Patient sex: M
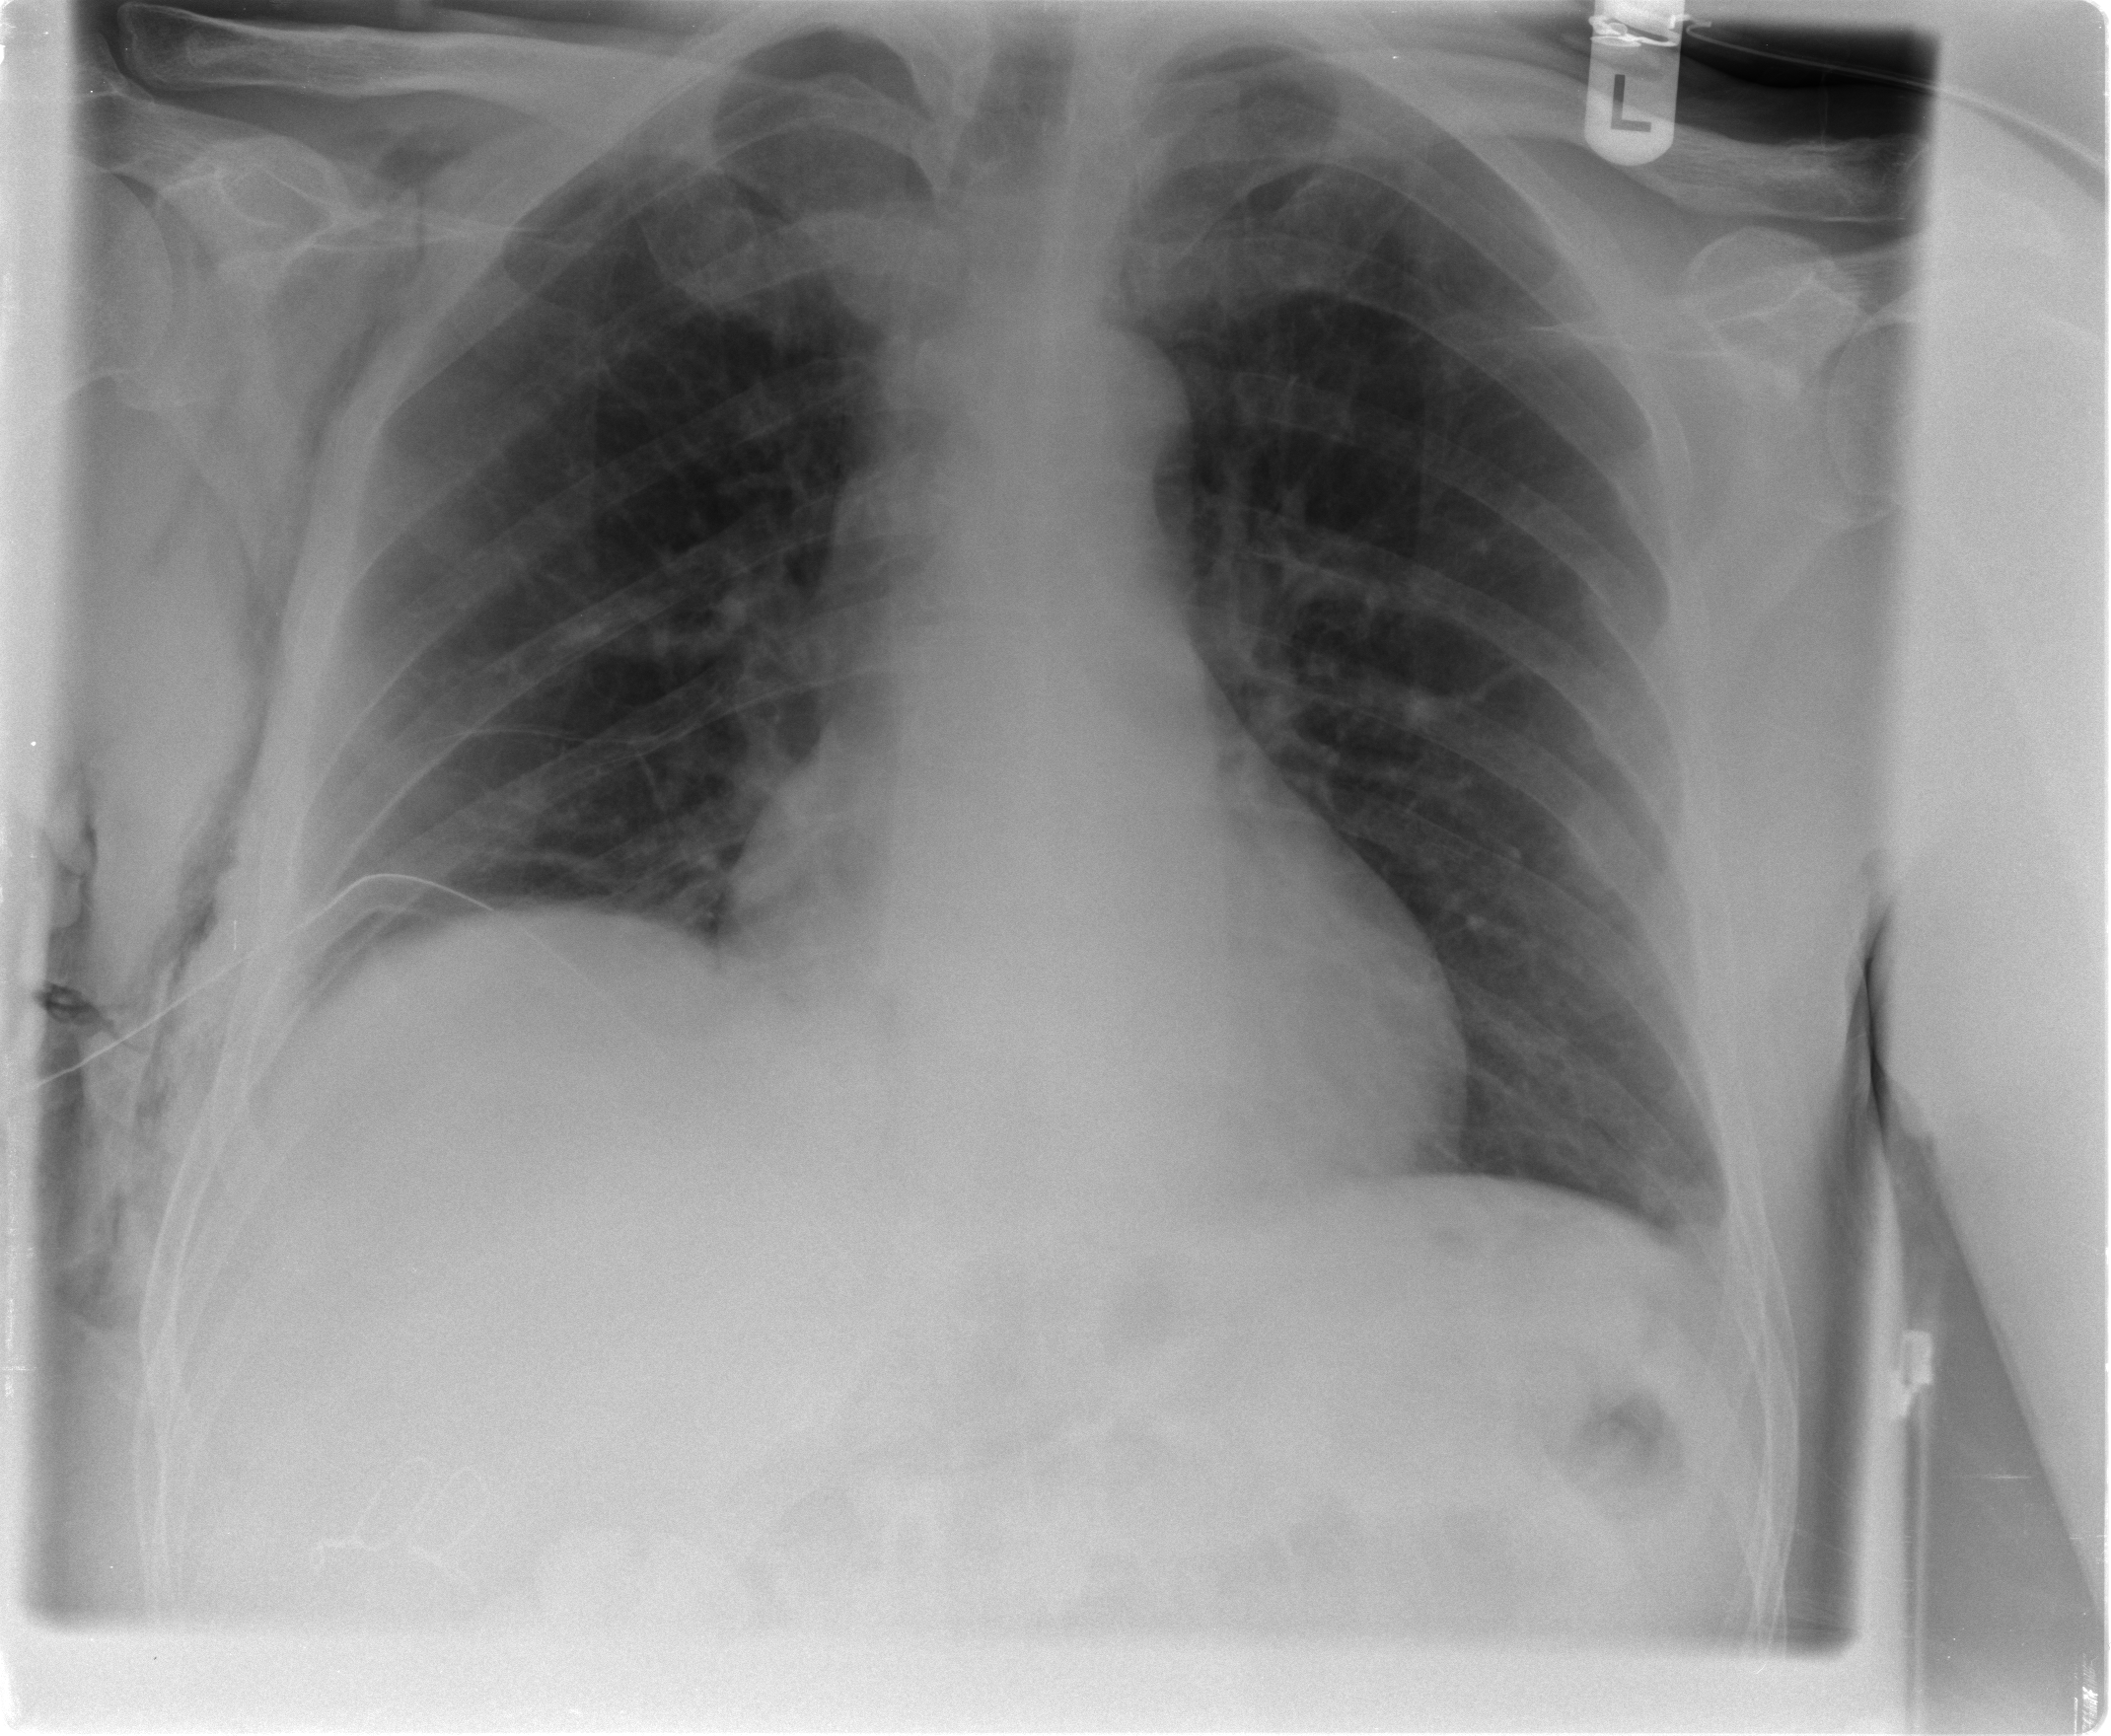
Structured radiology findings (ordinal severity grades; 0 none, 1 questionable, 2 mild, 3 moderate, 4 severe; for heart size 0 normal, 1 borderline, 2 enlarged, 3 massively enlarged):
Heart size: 0
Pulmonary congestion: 0
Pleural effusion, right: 1
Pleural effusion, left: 2
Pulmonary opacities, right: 0
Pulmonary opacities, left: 0
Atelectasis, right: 2
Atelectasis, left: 2